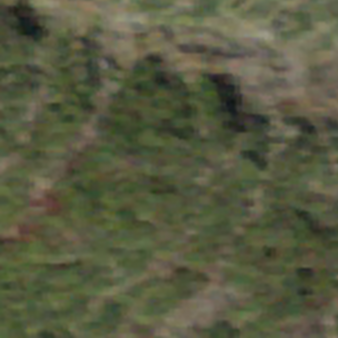
Label: other